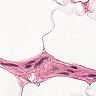
Metastatic tissue present: no